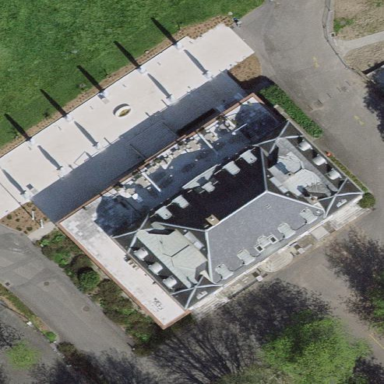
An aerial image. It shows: Restaurant located in hotel building.